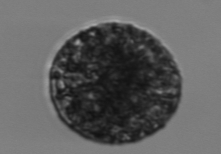
Label: Vicicitus_globosus